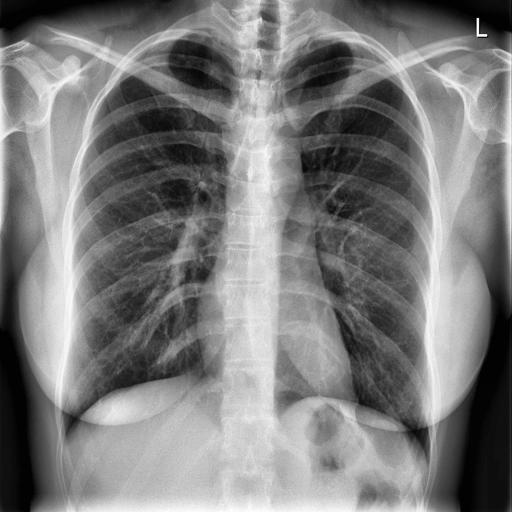
Finding: NORMAL